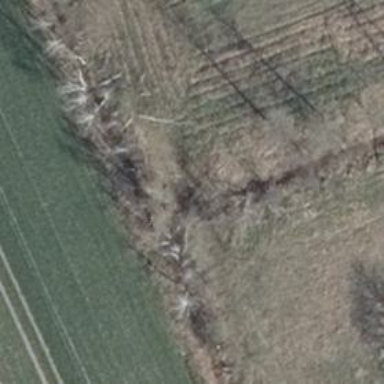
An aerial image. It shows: Row of trees in natural setting.